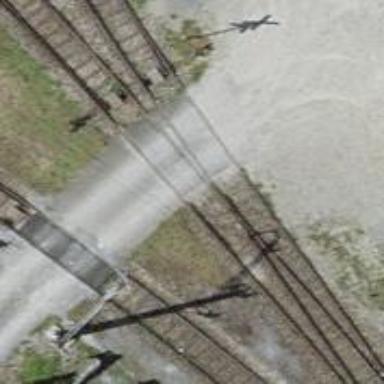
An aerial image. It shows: Railway switch.